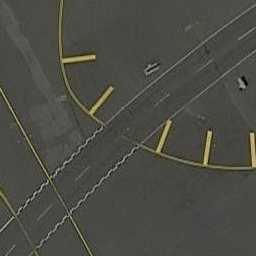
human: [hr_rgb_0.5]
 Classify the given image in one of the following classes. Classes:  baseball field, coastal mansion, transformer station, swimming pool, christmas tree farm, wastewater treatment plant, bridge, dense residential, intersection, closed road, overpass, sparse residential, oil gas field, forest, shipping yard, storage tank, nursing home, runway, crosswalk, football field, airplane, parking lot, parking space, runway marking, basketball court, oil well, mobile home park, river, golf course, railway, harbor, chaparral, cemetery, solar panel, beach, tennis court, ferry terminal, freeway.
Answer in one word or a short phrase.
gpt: runway marking